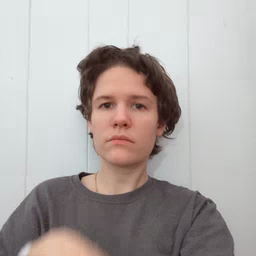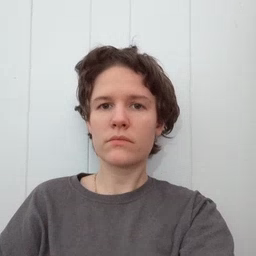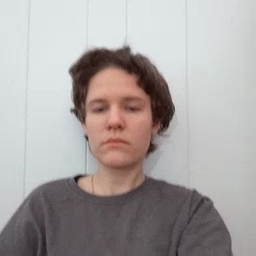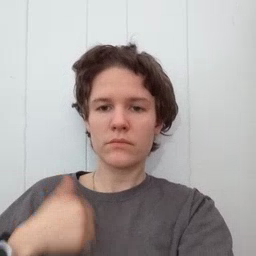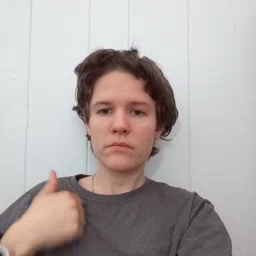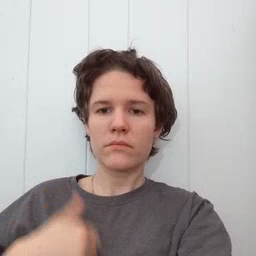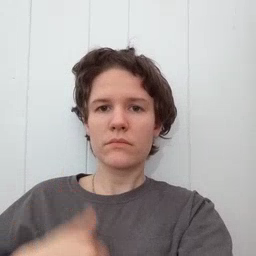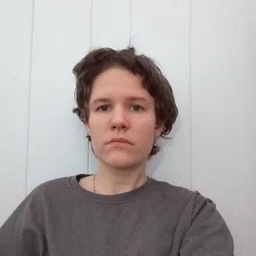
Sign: bath